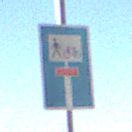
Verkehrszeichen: SackgasseRadverkehrFussgaengerDurchlaessig
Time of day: MorningAfternoon
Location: Outdoor (Nature)
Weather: Clear
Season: NotSpecified
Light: Natural